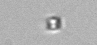
Label: Chaetoceros_tenuissimus